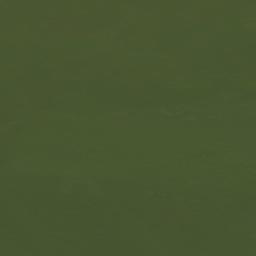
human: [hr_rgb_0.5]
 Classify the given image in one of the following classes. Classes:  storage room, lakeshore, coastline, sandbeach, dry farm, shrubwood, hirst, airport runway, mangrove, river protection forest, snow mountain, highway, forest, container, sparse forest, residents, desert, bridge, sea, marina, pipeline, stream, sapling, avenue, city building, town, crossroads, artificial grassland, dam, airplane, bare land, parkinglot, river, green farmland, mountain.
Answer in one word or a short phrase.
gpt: sea